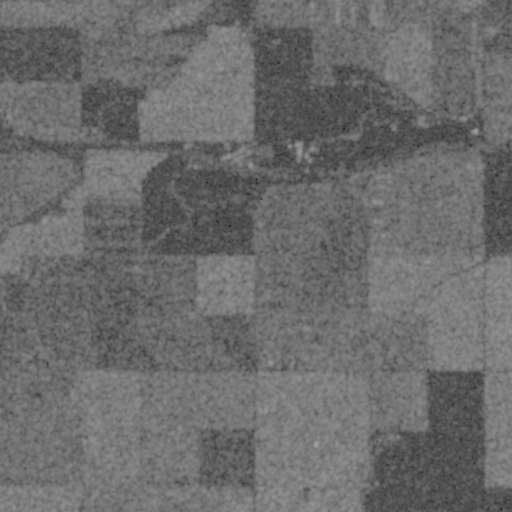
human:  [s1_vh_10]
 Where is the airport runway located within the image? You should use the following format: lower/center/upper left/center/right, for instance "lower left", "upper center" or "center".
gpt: The airport runway is located in the upper right of the image.
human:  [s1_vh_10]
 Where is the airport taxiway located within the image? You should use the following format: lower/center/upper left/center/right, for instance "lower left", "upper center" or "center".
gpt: The airport taxiway is located in the upper right of the image.
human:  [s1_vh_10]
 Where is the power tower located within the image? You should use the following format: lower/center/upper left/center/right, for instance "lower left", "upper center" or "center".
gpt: There is no power tower in the image.

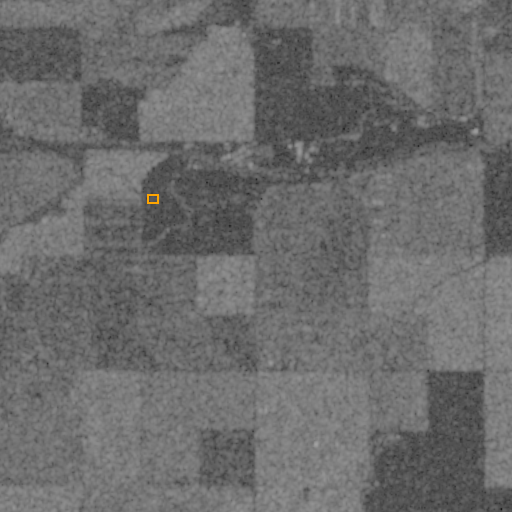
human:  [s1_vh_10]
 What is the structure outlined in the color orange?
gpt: The structure outlined in orange is a building.
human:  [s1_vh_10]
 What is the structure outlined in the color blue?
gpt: There is no blue outline.